The plot shows how the frequency content of a bearing vibration signal evolves over time (STFT spectrogram). Based on the visible evidence, which condition applies: normal, inner_race, outer_race, ball?
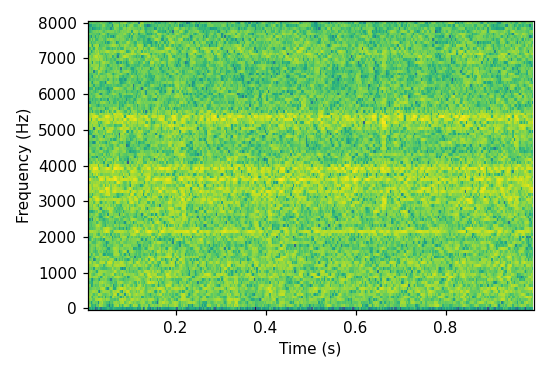
Answer: inner_race